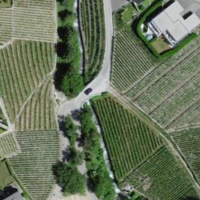
EUNIS habitat code: 40
Species observed at this site:
Chelidonium majus